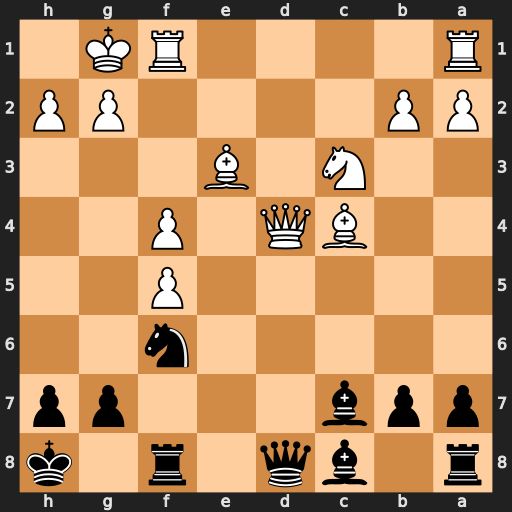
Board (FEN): r1bq1r1k/ppb3pp/5n2/5P2/2BQ1P2/2N1B3/PP4PP/R4RK1
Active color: b
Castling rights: -
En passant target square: -
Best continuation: Bb6 Qxd8 Bxe3+ Kh1 Rxd8